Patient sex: F
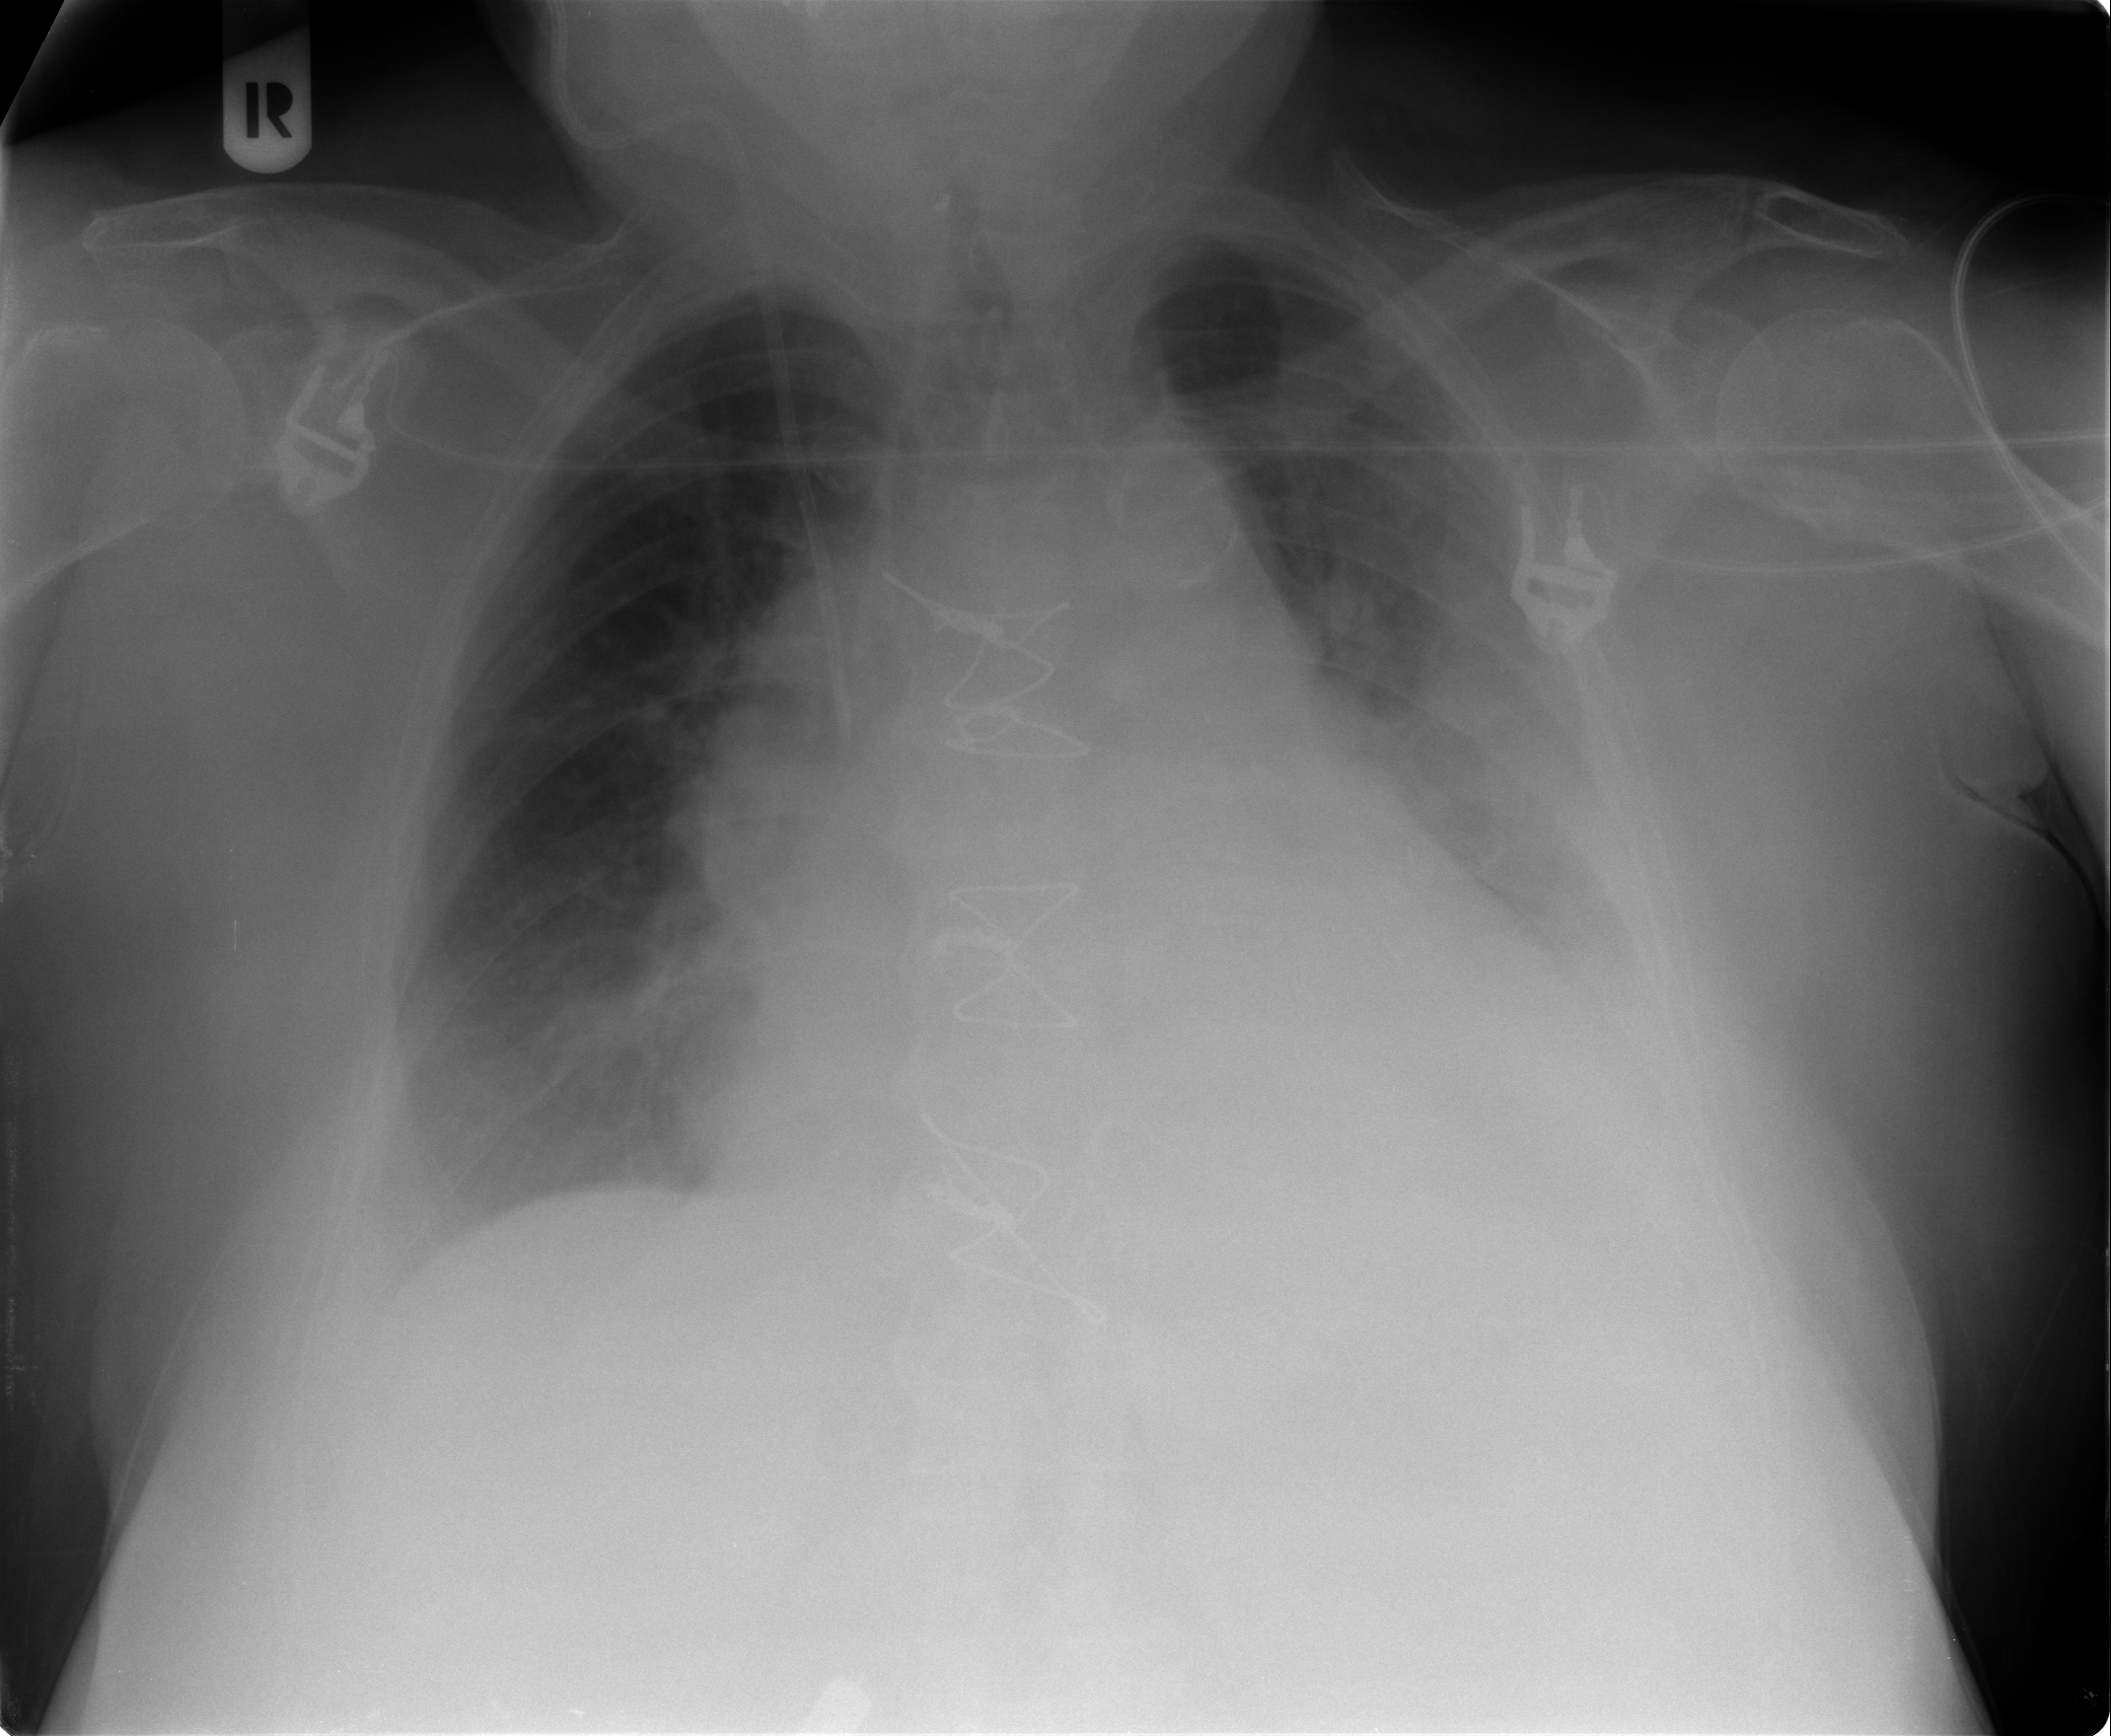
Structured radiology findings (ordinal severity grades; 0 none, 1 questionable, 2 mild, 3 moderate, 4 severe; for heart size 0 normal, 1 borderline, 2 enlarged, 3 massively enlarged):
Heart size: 3
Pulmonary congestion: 2
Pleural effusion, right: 1
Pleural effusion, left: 2
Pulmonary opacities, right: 0
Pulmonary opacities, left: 0
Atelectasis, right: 2
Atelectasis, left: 2